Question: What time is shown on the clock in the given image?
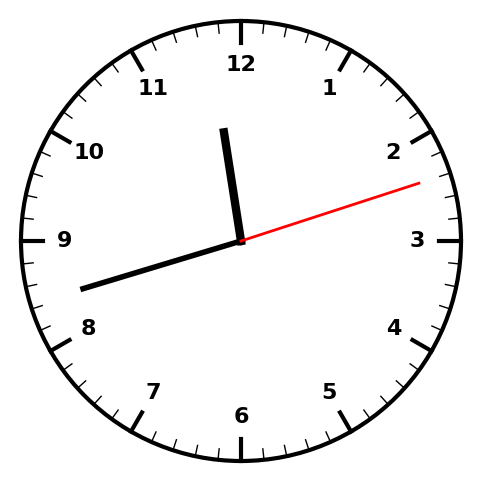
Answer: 11:42:12